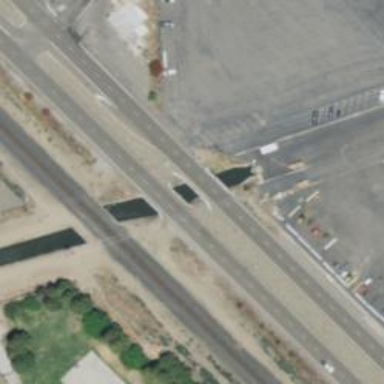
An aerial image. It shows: Tertiary road on aqueduct bridge.